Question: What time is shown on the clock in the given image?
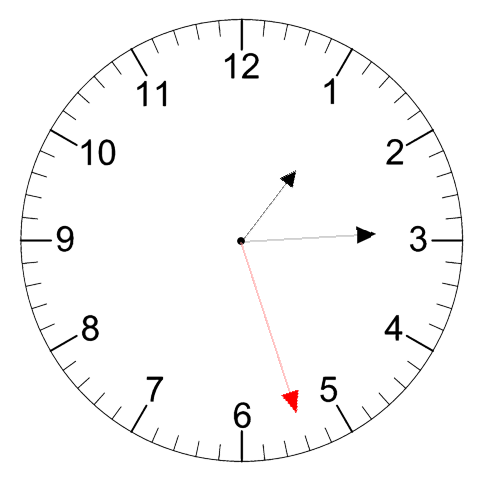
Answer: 01:14:27